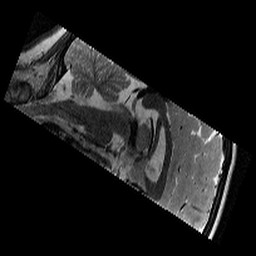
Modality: T2w
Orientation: sagittal
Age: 9
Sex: female
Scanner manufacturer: siemens
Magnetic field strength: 3 T
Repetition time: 9.23 s
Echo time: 0.067 s